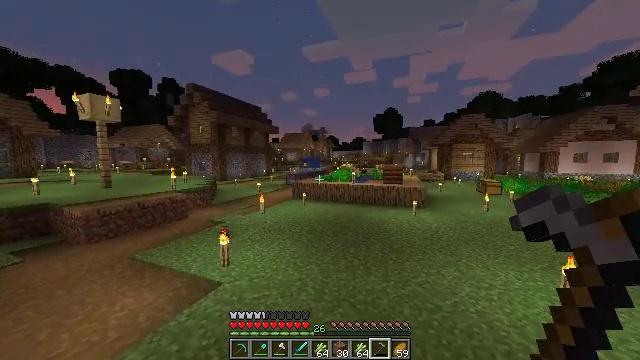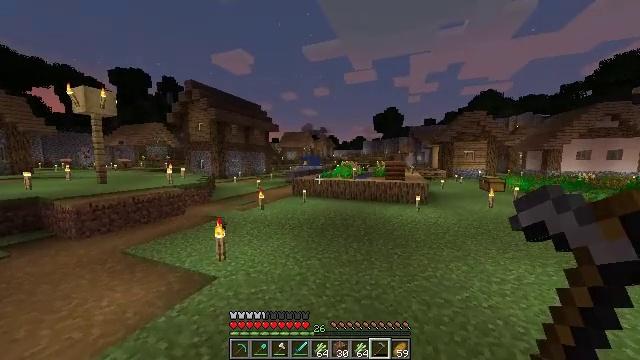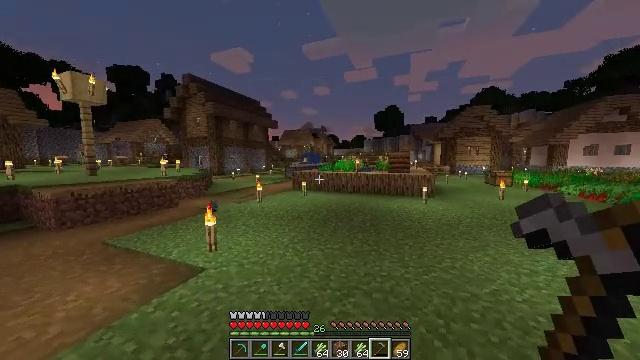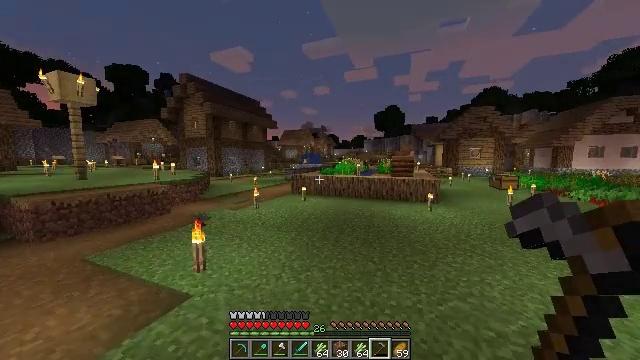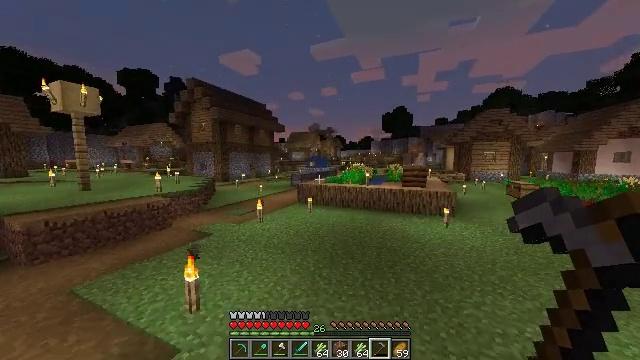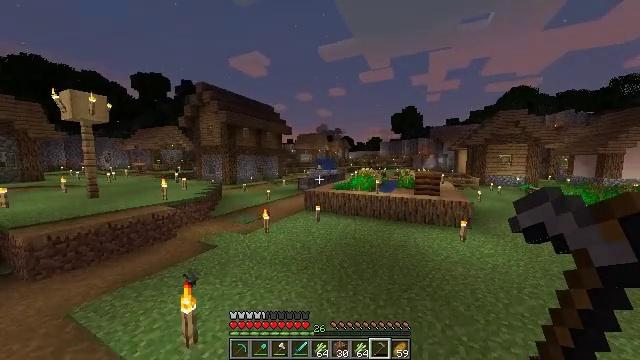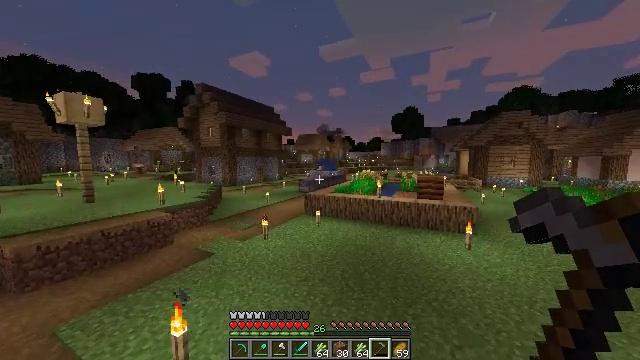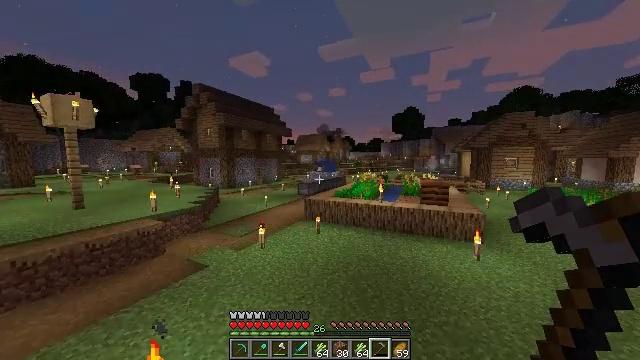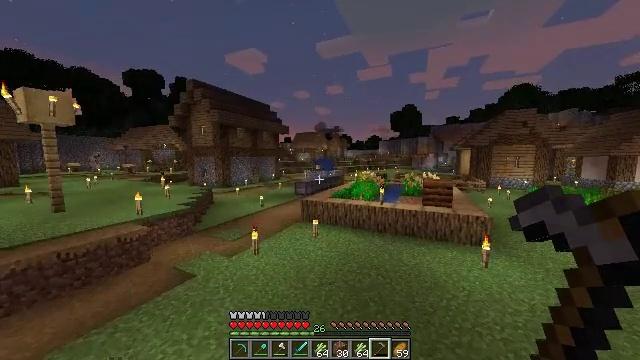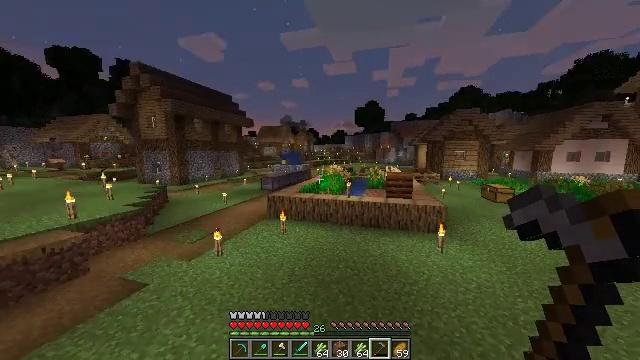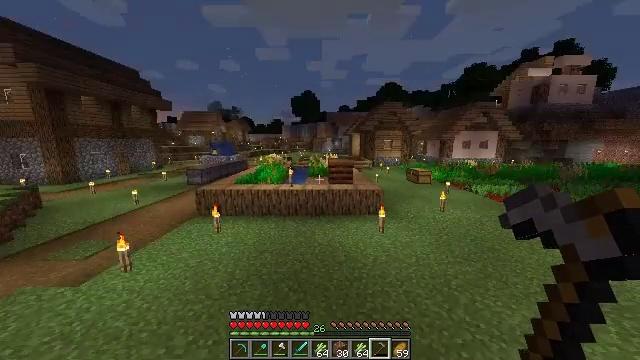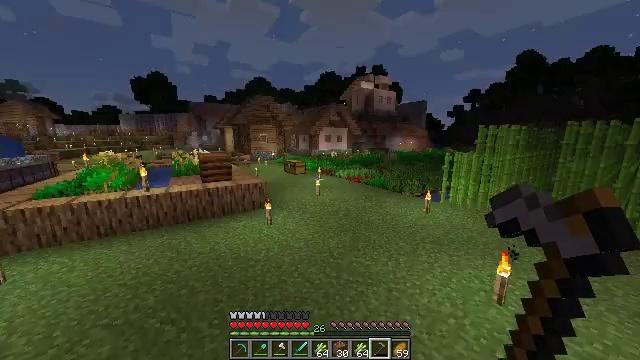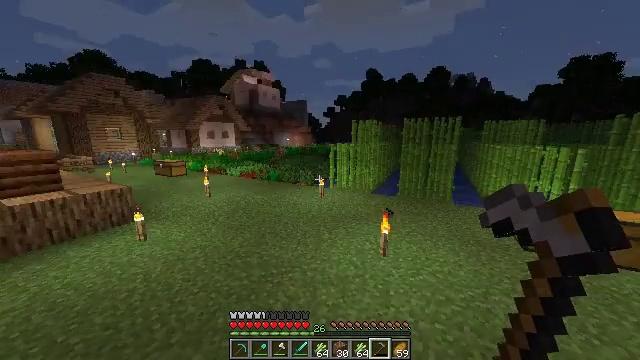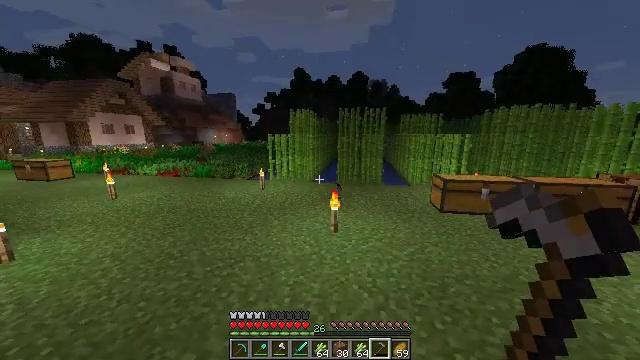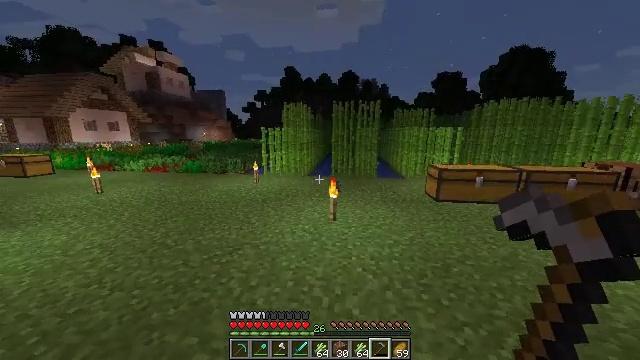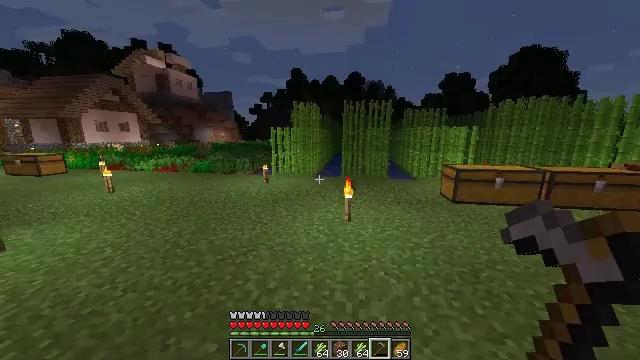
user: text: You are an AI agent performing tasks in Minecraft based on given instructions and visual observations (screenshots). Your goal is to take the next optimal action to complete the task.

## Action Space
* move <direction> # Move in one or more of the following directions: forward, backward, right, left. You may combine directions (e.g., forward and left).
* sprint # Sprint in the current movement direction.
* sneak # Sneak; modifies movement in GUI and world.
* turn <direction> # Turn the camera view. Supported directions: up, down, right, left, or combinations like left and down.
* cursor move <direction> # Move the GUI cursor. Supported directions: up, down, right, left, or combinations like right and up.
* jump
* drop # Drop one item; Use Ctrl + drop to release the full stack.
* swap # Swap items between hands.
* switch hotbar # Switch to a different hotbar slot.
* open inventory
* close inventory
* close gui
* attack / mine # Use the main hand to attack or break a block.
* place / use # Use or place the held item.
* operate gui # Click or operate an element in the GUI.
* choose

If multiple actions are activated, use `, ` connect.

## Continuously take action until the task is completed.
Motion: motion action
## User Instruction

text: Harvest sugar cane from the plant.
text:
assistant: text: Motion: move forward, sprint, jump
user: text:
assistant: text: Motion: move forward, sprint, jump
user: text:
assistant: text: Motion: move forward, sprint, jump
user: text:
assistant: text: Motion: move forward, sprint, turn left, jump
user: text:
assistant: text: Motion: move forward, sprint, turn left, jump
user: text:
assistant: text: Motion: move forward, sprint, jump
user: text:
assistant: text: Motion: move forward, sprint, jump
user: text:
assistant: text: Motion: move forward, sprint, jump
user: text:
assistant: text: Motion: move forward, sprint, turn right and down
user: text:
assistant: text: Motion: move forward, sprint, turn right and down
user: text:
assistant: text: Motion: move forward and move right, sprint, turn right and down
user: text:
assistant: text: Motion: move forward and move right, sprint, turn right
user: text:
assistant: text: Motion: move forward and move right, sprint, turn right
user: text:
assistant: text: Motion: move forward and move right, sprint, turn right
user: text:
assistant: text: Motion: move forward and move right, sprint, turn left
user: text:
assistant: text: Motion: move forward and move right, sprint
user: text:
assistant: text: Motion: move forward and move right, sprint
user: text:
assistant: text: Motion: move forward and move right, sprint
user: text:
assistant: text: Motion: move forward and move right, sprint, turn left
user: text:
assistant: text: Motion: move forward and move right, sprint, turn right
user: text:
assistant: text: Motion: move forward and move right, sprint, turn right and down
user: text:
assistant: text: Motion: move forward and move right, sprint, turn right and down
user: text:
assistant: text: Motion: move forward and move right, sprint
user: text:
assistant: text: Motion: move forward and move right, sprint
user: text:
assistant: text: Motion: move forward and move right, sprint
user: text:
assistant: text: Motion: move forward and move right, sprint
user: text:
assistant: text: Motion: move forward and move right, sprint
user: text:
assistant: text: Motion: move forward, sprint
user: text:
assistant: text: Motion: move forward, sprint, turn right
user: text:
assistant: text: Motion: move forward and move right, turn right